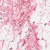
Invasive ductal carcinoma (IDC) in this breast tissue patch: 0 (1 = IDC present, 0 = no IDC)